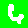
Digit: 6